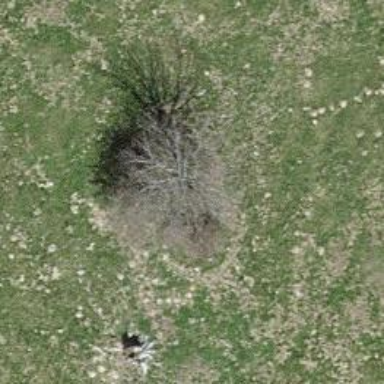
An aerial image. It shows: Single tag "natural: tree."